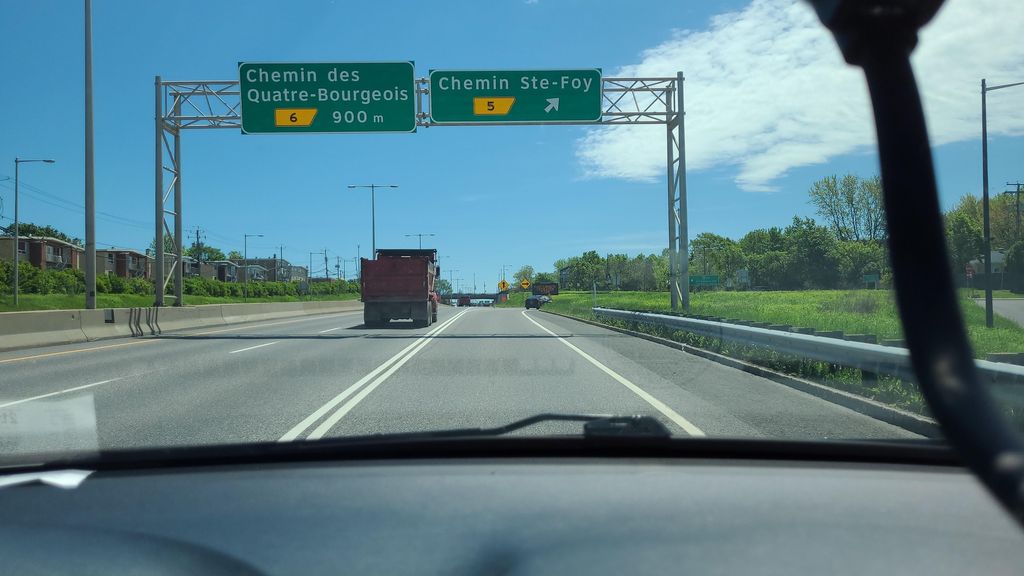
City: quebec_city